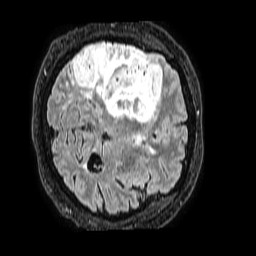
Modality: FLAIR
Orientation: axial
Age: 53
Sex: male
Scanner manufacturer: philips
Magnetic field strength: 1.5 T
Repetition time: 4.8 s
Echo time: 0.3 s